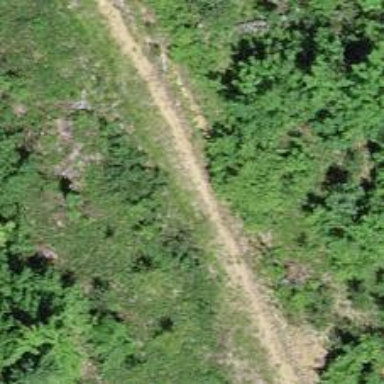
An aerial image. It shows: Gravel track with grade 3 tracktype.